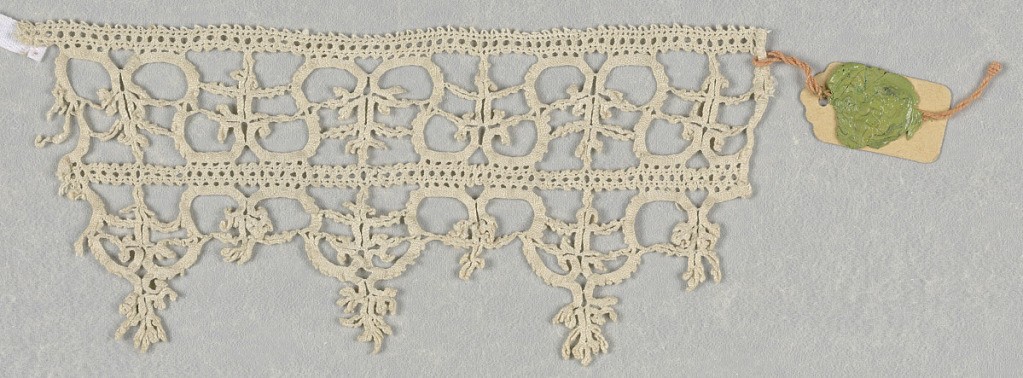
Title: Fragment
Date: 1500–1550
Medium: linen Technique: bobbin lace, continuous braid-like
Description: Fragment of a band with triangular tab edge and loose floral vine.